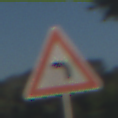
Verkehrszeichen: KurveLinks
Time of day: MorningAfternoon
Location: Outdoor (Nature)
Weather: Clear
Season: NotSpecified
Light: Natural